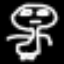
Label: frog